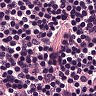
Metastatic tissue present: no